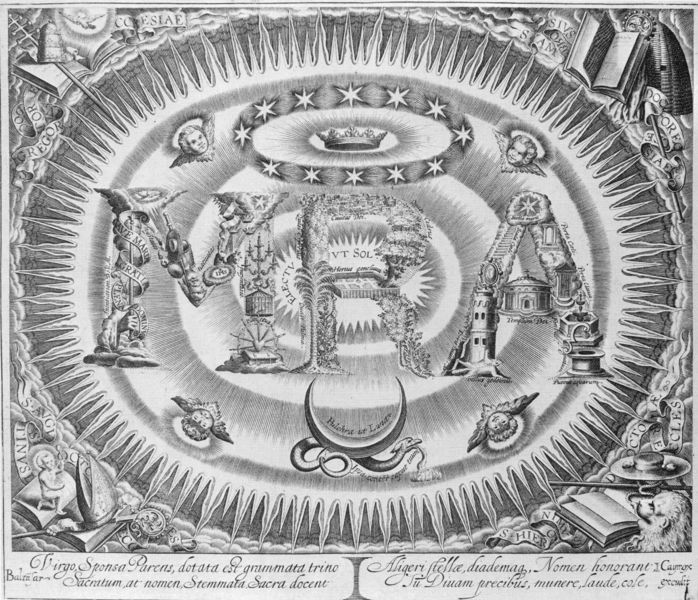
Titel: Virgo, Sponsa Parens, dotata est
Künstler: Balthasar Caymox
Standort: Wolfenbüttel
Institution: Herzog August Bibliothek
Schlagwörter: baum, feuer, flügel, gott, schatten, weiß, hut, köpfe, licht, mund, schwarz, säule, zeichnung, gebäude, haus, tiere, gesichter, bibel, rahmen, taube, sonne, kind, krone, brunnen, kreis, oval, stock, turm, engel, schrift, bücher, grafik, könig, papst, inschrift, ornamente, foto, fotografie, mond, buch, kreuz, stern, flammen, strahlen, druck, halbmond, mondsichel, sichel, sterne, monogramm, radierung, stich, seite, illustration, schwarzweiß, text, buchstaben, drcuk, beschriftung, schlange, allegorie, kranz, gravur, verziert, kerzenhalter, türkisch, heiligenschein, nimbus, apokalypse, tiara, löwe, sol, bänder, heilig, putten, maria, kupferstich, viereck, komisch, drachen, texte, universum, drache, himmelfahrt, symbole, gel, latein, fotografei, bischofsstab, aura, spruchbänder, evangelien, minuskel, kardinalshut, steuerrad, bienenkorb, r, a, m, mra, schrift+, ymbol, flü+gel, stere, gl+gel, büücher, tira, bischofhut, vt, mitras